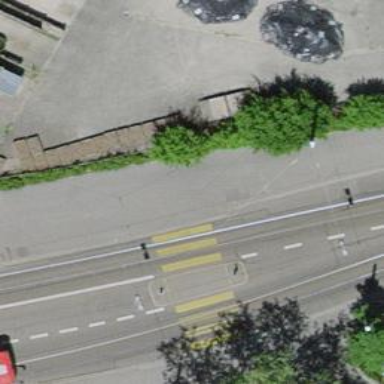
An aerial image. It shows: Kerb barrier.